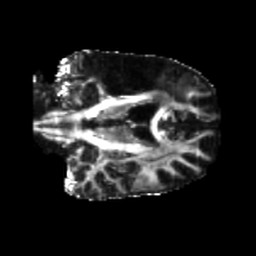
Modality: FA
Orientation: coronal
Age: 56
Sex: male
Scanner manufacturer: siemens
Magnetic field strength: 3 T
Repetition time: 5.25 s
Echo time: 0.08 s